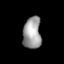
Tissue: lung
Cell type: Endothelial cells
Senescence score: 0.6785
Nuclear area (px): 563
Mean DAPI intensity: 156.927